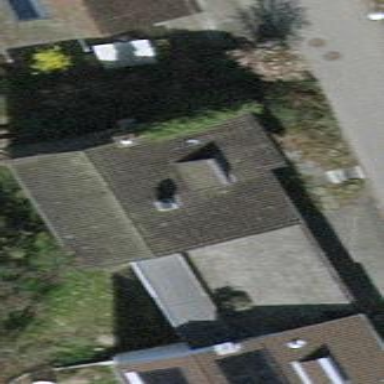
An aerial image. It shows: Semidetached house with gabled tile roof.